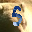
Label: 5